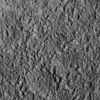
Atmospheric dust classification: not_dusty